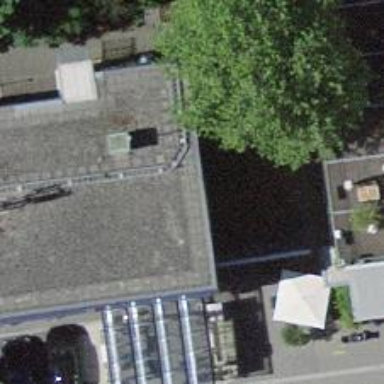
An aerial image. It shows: Police facility.